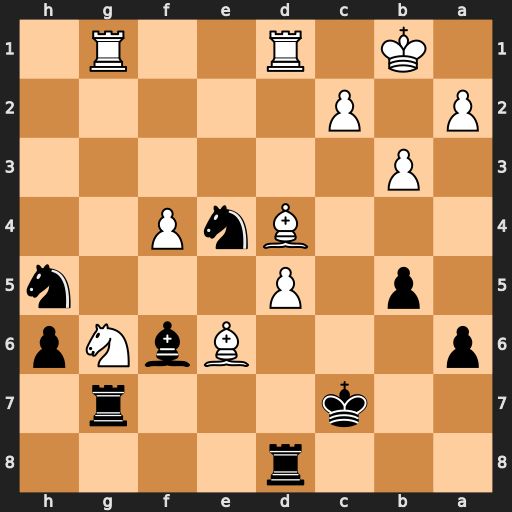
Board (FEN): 3r4/2k3r1/p3BbNp/1p1P3n/3BnP2/1P6/P1P5/1K1R2R1
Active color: b
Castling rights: -
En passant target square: -
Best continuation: Bxd4 Rxd4 Nc3+ Kb2 Ne2